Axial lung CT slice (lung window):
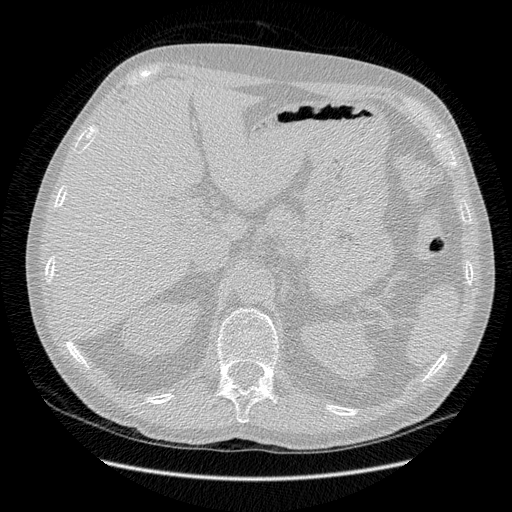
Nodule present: no